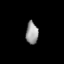
Tissue: lung
Cell type: Endothelial cells
Senescence score: 0.5715
Nuclear area (px): 267
Mean DAPI intensity: 154.393